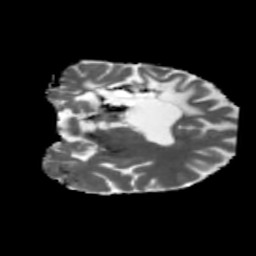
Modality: MD
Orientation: coronal
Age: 31
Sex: female
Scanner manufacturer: siemens
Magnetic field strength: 3 T
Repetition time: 5.47 s
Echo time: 0.0854 s